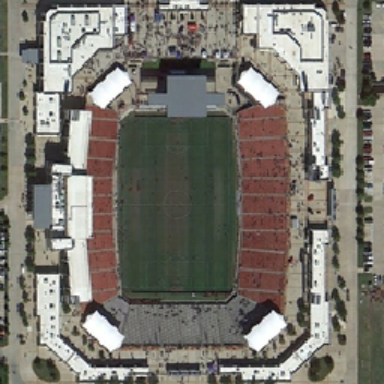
There are many people in the ballpark .